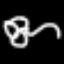
Label: squiggle